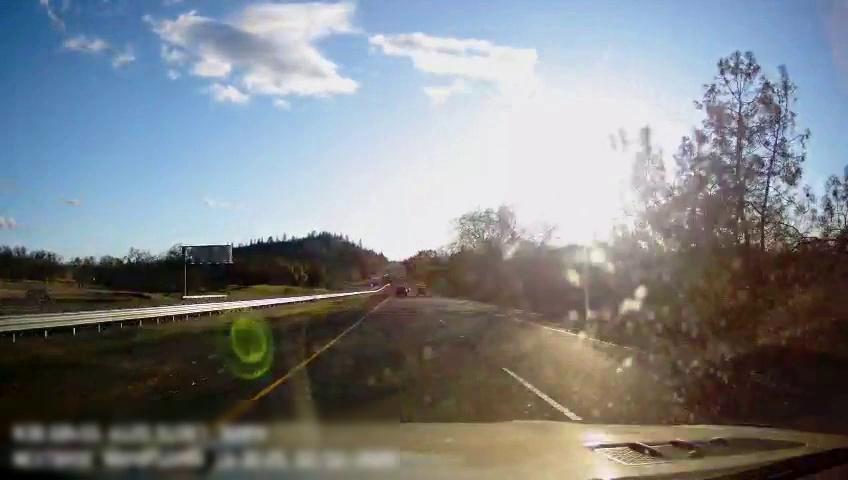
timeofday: Day
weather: Sunny
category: Drivable Space
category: Drivable Space
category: Vehicles | Car
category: Vehicles | Truck
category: Lanes | Current Lane
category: Lanes | Current Lane
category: Lanes | Alternate Lane